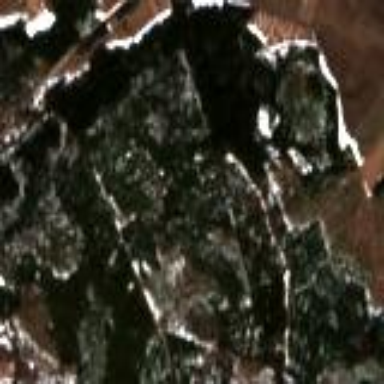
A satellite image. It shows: Mixed woodland area with various types of leaves.